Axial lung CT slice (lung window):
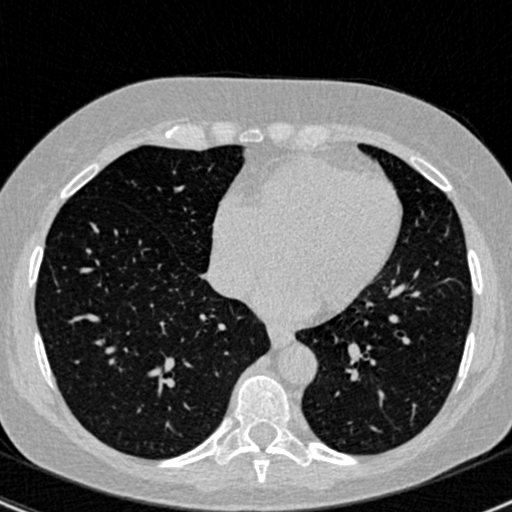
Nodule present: no